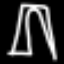
Label: pants